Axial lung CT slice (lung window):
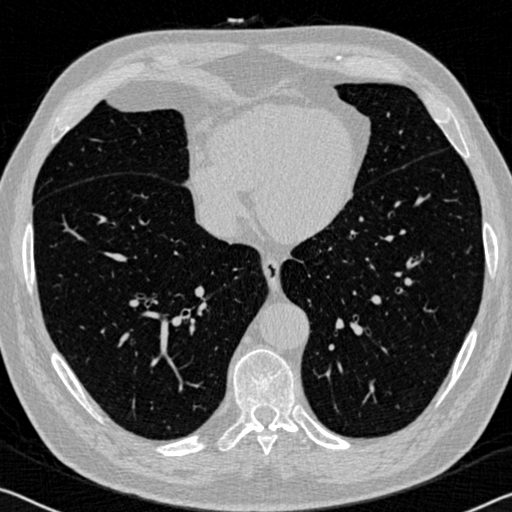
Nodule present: no